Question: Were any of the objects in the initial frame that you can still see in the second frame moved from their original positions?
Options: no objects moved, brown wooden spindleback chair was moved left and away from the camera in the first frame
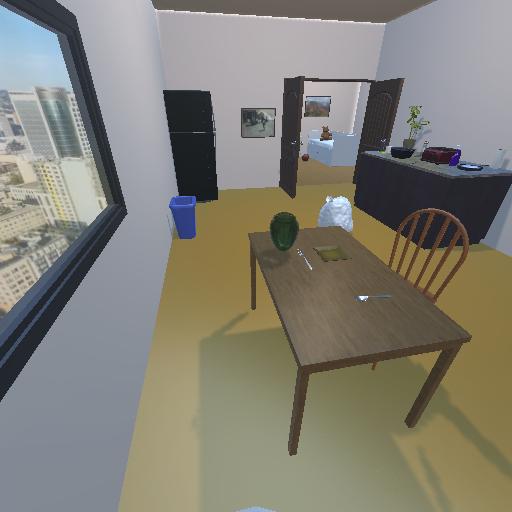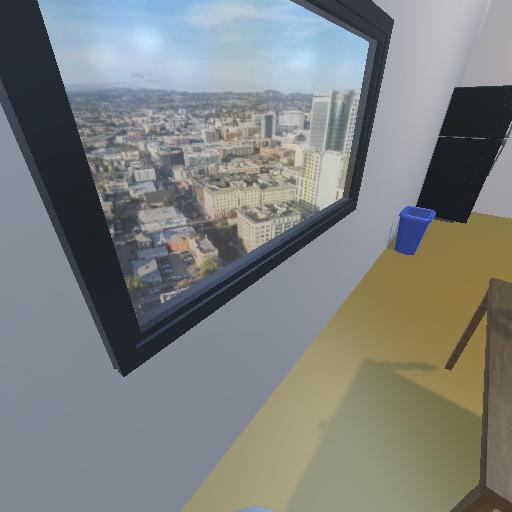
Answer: no objects moved